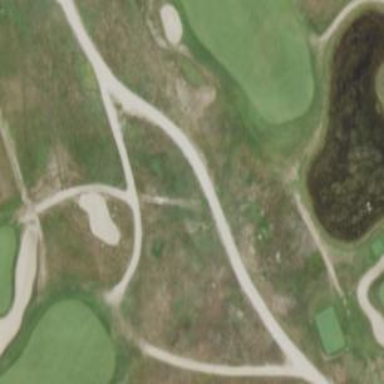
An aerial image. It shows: Path used for both walking and golf.